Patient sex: F
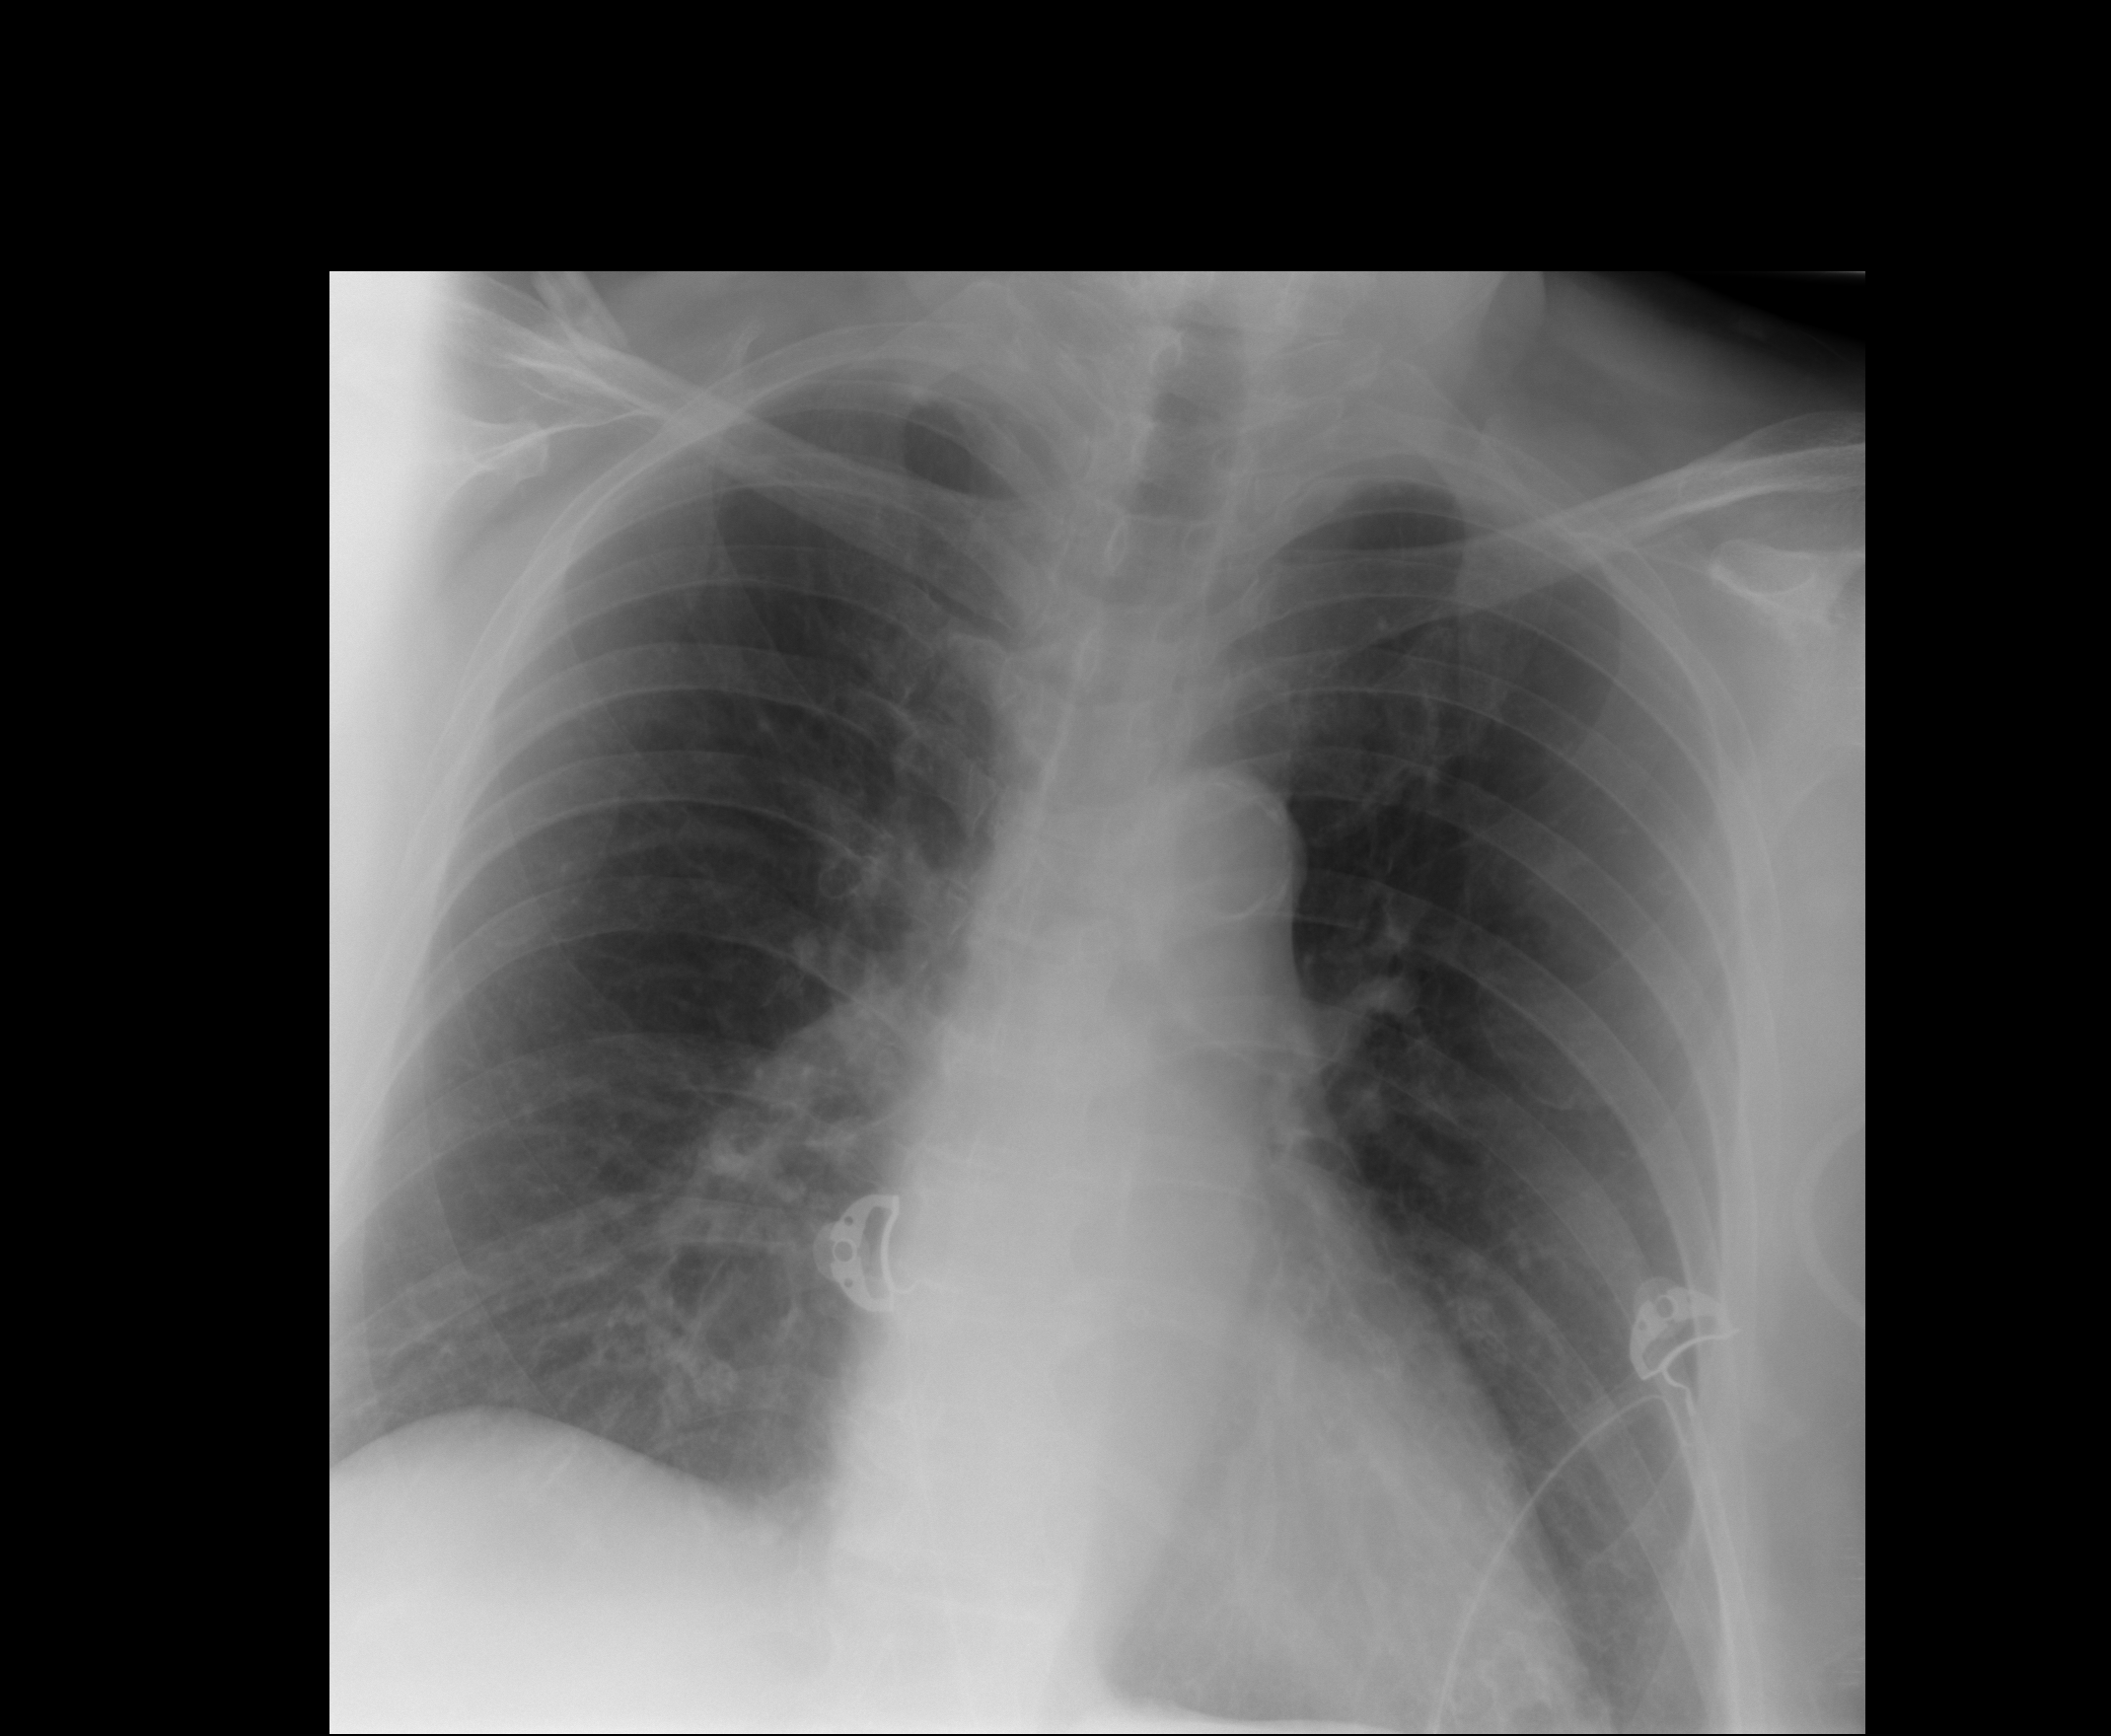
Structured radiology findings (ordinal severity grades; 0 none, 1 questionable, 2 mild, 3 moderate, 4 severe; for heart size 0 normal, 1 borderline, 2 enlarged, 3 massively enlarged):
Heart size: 0
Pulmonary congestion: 0
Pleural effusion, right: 0
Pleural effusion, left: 0
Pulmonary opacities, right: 0
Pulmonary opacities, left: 0
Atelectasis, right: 1
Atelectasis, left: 0